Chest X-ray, AP view. Patient: 58 years old, sex M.
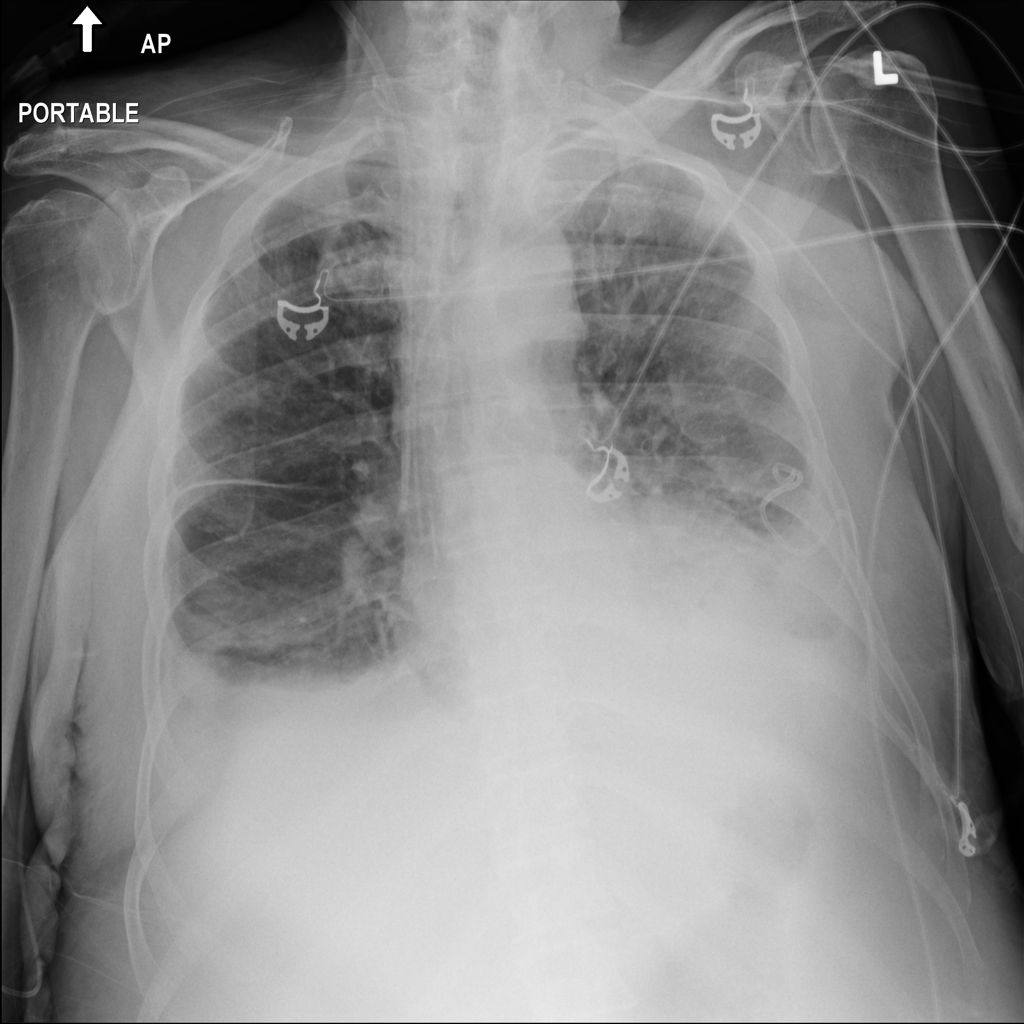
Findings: Effusion